Interaction volume radius: 10 \u00c5
Interaction volume height: 15 \u00c5
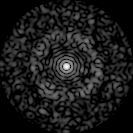
Disorder parameter: 0.8376